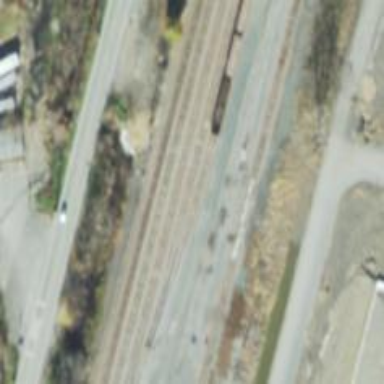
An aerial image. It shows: Railway siding with rails.